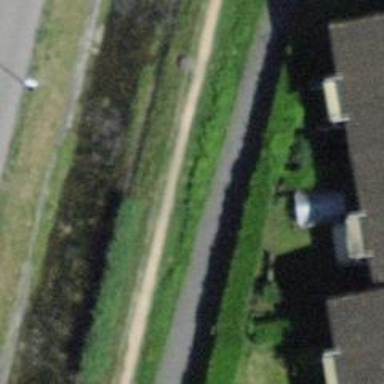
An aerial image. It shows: Path surfaced with fine gravel.